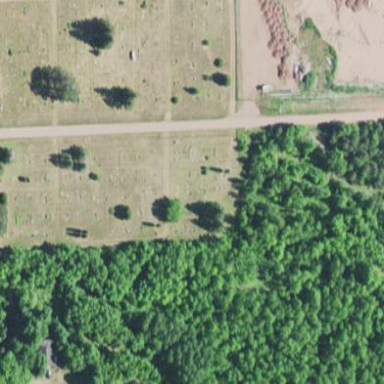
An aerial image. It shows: Cemetery.